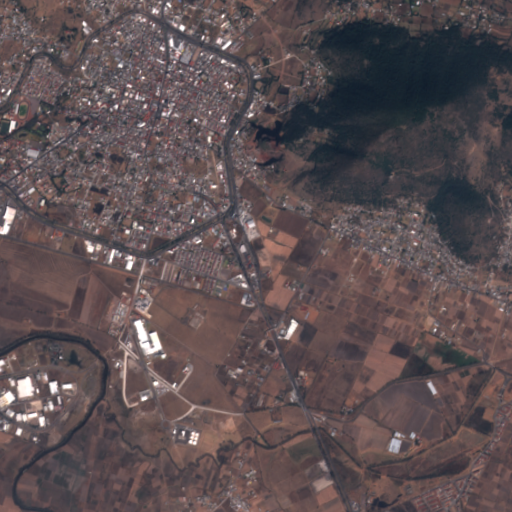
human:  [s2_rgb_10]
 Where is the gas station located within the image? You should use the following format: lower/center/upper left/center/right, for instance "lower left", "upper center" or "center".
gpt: The gas station is located in the upper center of the image.
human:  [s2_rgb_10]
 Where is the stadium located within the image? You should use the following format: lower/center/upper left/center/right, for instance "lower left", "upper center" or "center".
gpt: The stadium is located in the upper left of the image.
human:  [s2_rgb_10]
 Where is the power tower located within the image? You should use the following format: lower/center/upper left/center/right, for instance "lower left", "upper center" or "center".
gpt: There is no power tower in the image.